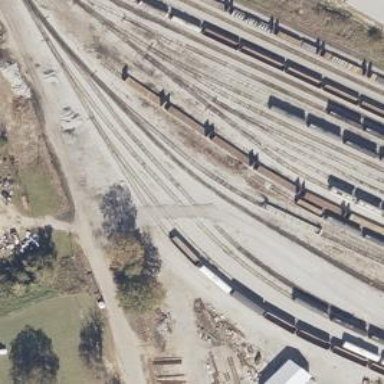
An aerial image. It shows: Railway yard used for servicing trains.